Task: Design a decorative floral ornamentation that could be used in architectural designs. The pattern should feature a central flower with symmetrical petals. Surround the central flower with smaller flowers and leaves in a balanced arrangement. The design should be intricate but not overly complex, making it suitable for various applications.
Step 58:
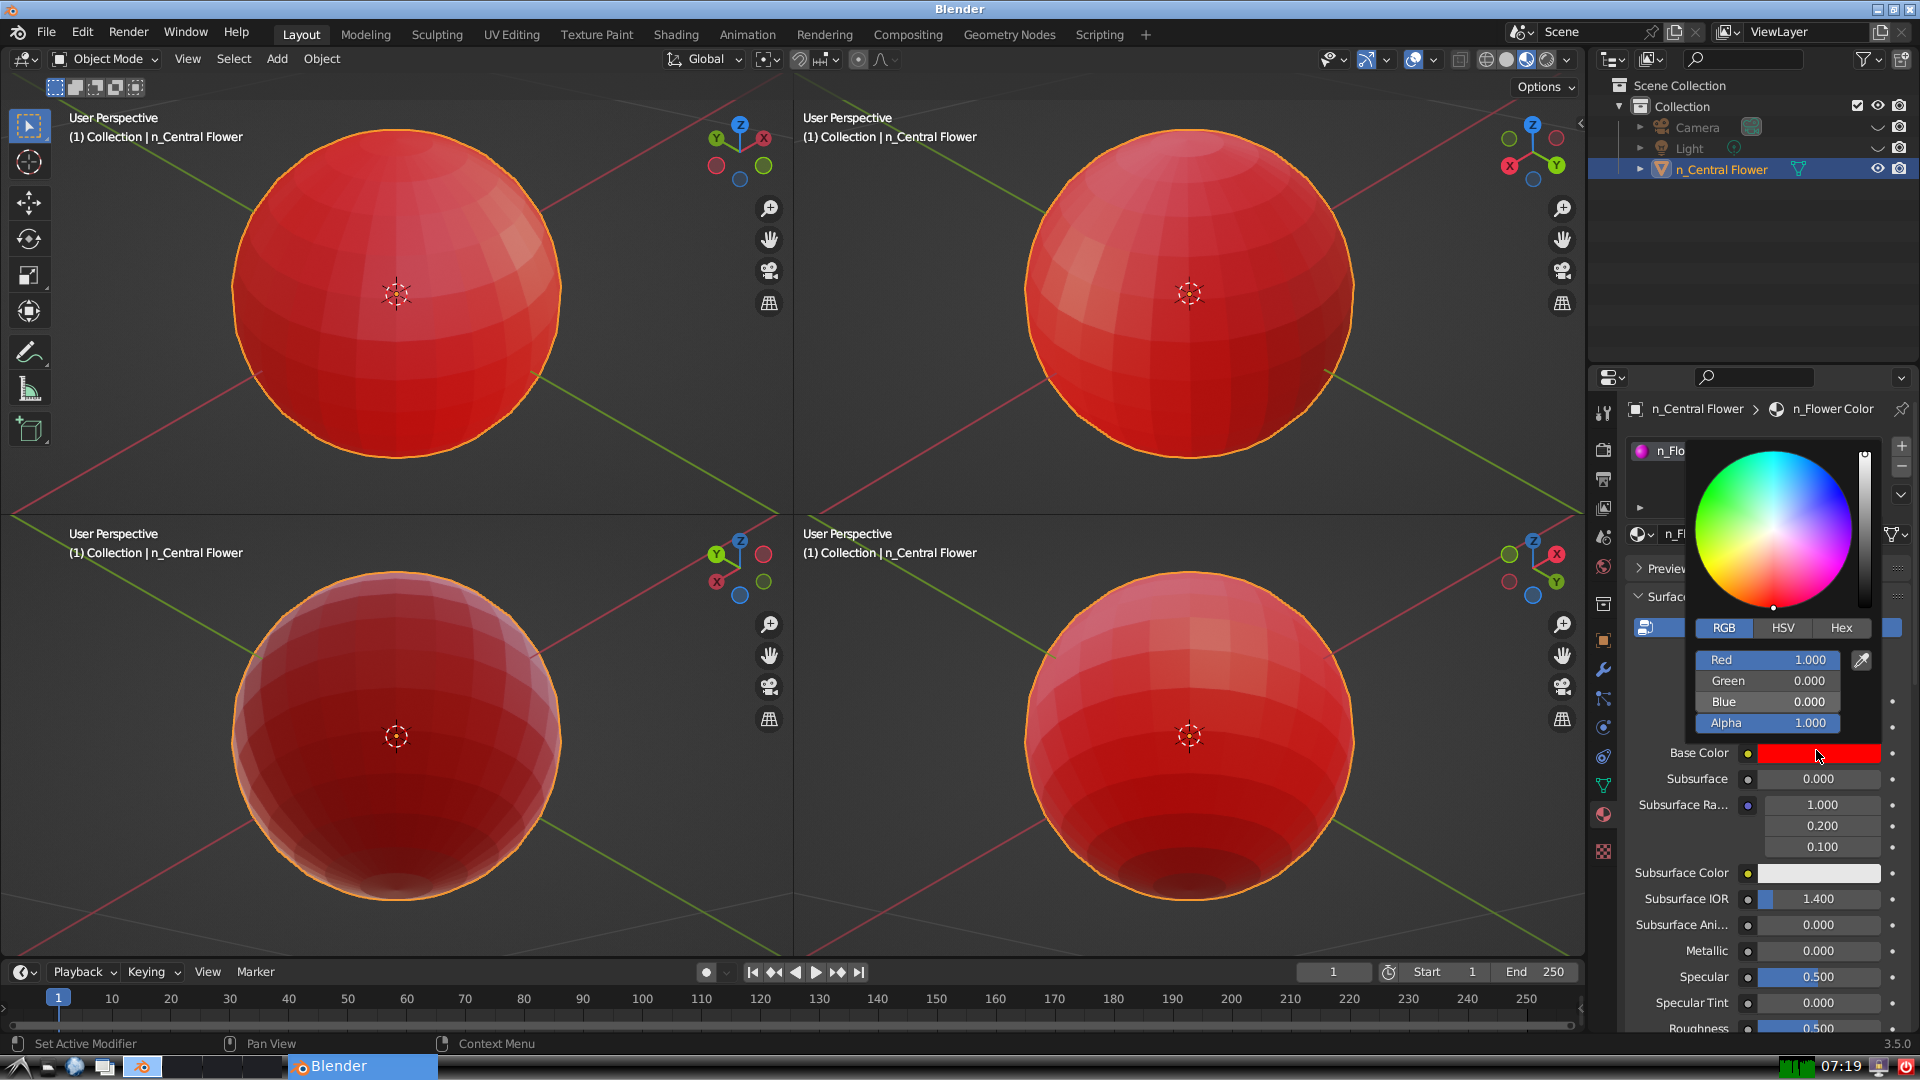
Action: click: no